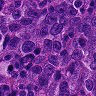
Metastatic tissue present: yes